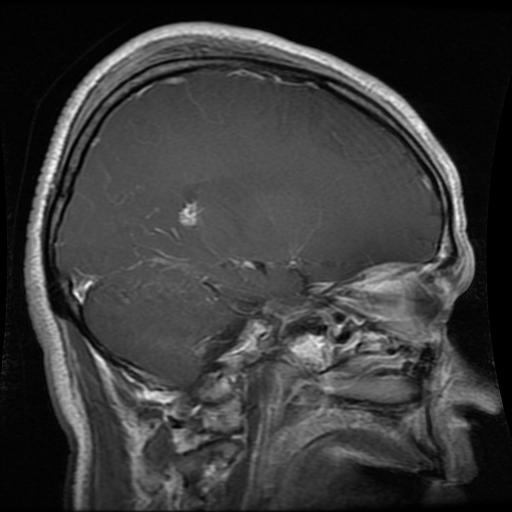
Label: glioma